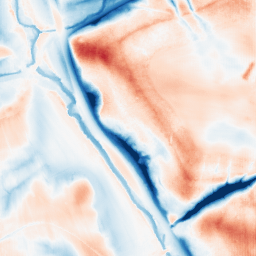
Category: edge_preserving
Decomposition family: guided
Decomposition parameters: radius: 16
eps: 0.1
Upsampling method: fft_zeropad
Upsampling parameters: scale: 8
Upsampling scale: 8